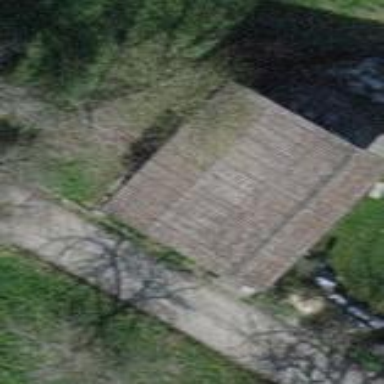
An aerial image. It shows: Shed building.